Question: I am facing currently the following problem: I have created a design for my PyQt layout, and trying to realize it manually, I read about possibilities how to generate python code from .ui file after QT Creator, but I want to learn the manual way. Here is my source code, I have divided all the necessary parts into group boxes, I don't know how to locate them properly.
And the next question, is it possible to hide the Group box "secret" when the Checkbox "Advanced" is off? I haven't found any tutorials like that.
My desired Layout

'''
import sys
from PyQt5.QtWidgets import QWidget, QApplication, QPushButton, QGridLayout, QCheckBox, QLabel, QGroupBox, QSpinBox, QVBoxLayout, QHBoxLayout, QGridLayout, QProgressBar
from PyQt5.Qt import QIcon
class Example(QWidget):
def __init__(self):
super().__init__()
self.initUI()
def initUI(self):
self.setWindowIcon(QIcon('icon.png'))
self.setFixedSize(400,200)
self.setWindowTitle('My app')
#self.statusBar().showMessage('ready')
groupBox1 = QGroupBox('Config')
vBox1 = QVBoxLayout(self)
readFile = QPushButton('Read File')
decodeFile = QPushButton('Decode')
chBox = QCheckBox('Advanced')
vBox1.addWidget(readFile)
vBox1.addWidget(decodeFile)
vBox1.addWidget(chBox)
groupBox1.setLayout(vBox1)
groupBox2 = QGroupBox('Secret')
gLayout = QGridLayout(self)
label1 = QLabel('Label 1')
label2 = QLabel('Label 2')
edit2 = QSpinBox()
edit3 = QSpinBox()
gLayout.addWidget(label1, 0, 0)
gLayout.addWidget(label2, 1, 0)
gLayout.addWidget(edit2, 0, 1)
gLayout.addWidget(edit3, 1, 1)
groupBox2.setLayout(gLayout)
groupBox3 = QGroupBox('Progress')
vBox2 = QVBoxLayout(self)
pBar = QProgressBar()
vBox2.addWidget(pBar)
groupBox3.setLayout(vBox2)
hbox1 = QHBoxLayout(self)
hbox1.addWidget(groupBox1)
hbox1.addWidget(groupBox2)
hbox1.addWidget(groupBox3)
self.setLayout(hbox1)
self.resize(480, 320);
self.show()
if __name__ == "__main__":
app = QApplication(sys.argv)
ex = Example()
sys.exit(app.exec_())
'''
I would also appreciate any critic about the source code. How to write in a better way
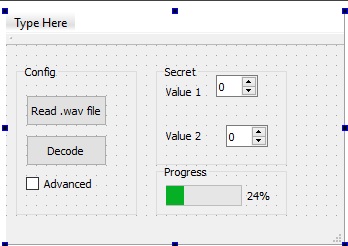
Answer: In order to accommodate the widget as samples in your figure you must use a combination of QVBoxLayout, QHBoxLayout, QFormLayout. In order for the occupied space to always be proportional, we must use the stretch:
'''
{your layout}.addWidget(QWidget * widget, int stretch = 0, Qt::Alignment alignment = 0)
{your layout}.addLayout(QLayout * layout, int stretch = 0)
'''
This factor is the weight given to the widget or sub-layouts within the parent layout.
To hide the 'QGroupBox' you must use the hide function, and to show it, it must be controlled with the signal 'stateChanged' of the 'QCheckBox'.
'''
def onSecret(s):
if s == Qt.Checked:
groupBox2.show()
else:
groupBox2.hide()
onSecret(chBox.checkState())
chBox.stateChanged.connect(onSecret)
'''
As the groupBox secret is going to be hidden the groupbox progress will stay in the middle, to push it to the part we will use a 'QSpacerItem'.
<URL>
<URL>
'''
import sys
from PyQt5.QtWidgets import QWidget, QApplication, QPushButton, QFormLayout, QCheckBox, QLabel, QGroupBox, QSpinBox, QVBoxLayout, QHBoxLayout, QProgressBar, QSpacerItem, QSizePolicy
from PyQt5.QtCore import Qt
class Example(QWidget):
def __init__(self, parent=None):
QWidget.__init__(self, parent=parent)
self.initUI()
def initUI(self):
self.setFixedSize(400,200)
self.setWindowTitle('My app')
hbox = QHBoxLayout(self)
groupBox1 = QGroupBox("Config", self)
vbox = QVBoxLayout(groupBox1)
readFile = QPushButton("Read File", groupBox1)
vbox.addWidget(readFile, 1)
decodeFile = QPushButton("Decode", groupBox1)
vbox.addWidget(decodeFile, 1)
chBox = QCheckBox("Advanced", groupBox1)
vbox.addWidget(chBox, 1)
hbox.addWidget(groupBox1, 1)
vbox2 = QVBoxLayout()
groupBox2 = QGroupBox("Secret", self)
vbox3 = QVBoxLayout(groupBox2)
flay = QFormLayout()
label1 = QLabel("Label 1", groupBox2)
edit2 = QSpinBox(groupBox2)
flay.addRow(label1, edit2)
label2 = QLabel("Label 2", groupBox2)
edit3 = QSpinBox(groupBox2)
flay.addRow(label2, edit3)
vbox3.addLayout(flay, 1)
vbox2.addWidget(groupBox2)
groupBox3 = QGroupBox("Progress", self)
vbox4 = QVBoxLayout(groupBox3)
pBar = QProgressBar(groupBox3)
pBar.setValue(21)
vbox4.addWidget(pBar)
vbox2.addWidget(groupBox3)
spacerItem = QSpacerItem(20, 40, QSizePolicy.Minimum, QSizePolicy.Expanding)
vbox2.addItem(spacerItem)
hbox.addLayout(vbox2, 1)
def onSecret(s):
if s == Qt.Checked:
groupBox2.show()
else:
groupBox2.hide()
onSecret(chBox.checkState())
chBox.stateChanged.connect(onSecret)
if __name__ == "__main__":
app = QApplication(sys.argv)
ex = Example()
ex.show()
sys.exit(app.exec_())
'''